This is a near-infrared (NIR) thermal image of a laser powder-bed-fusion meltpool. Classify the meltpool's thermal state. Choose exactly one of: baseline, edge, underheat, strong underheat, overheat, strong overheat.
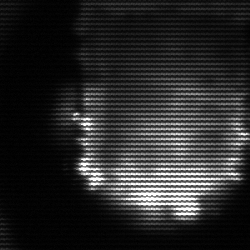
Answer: baseline